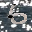
Label: 6